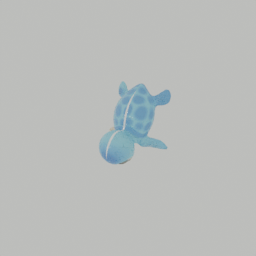
Label: animals